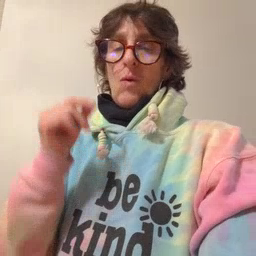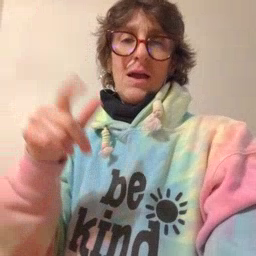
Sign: awake